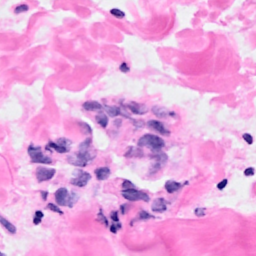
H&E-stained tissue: Breast